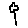
Label: flower